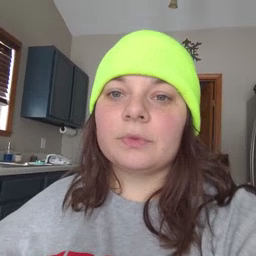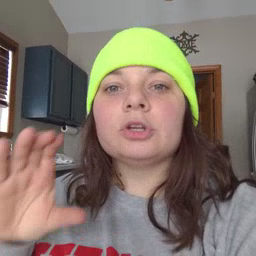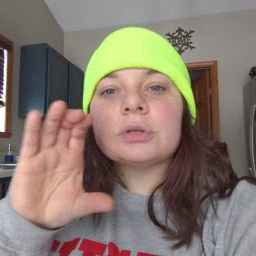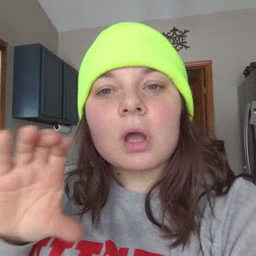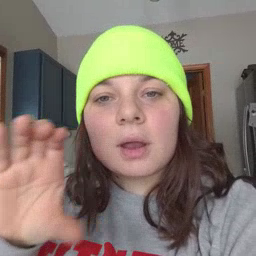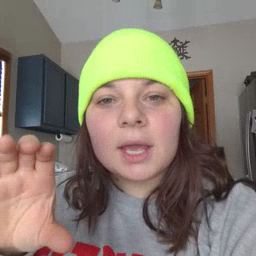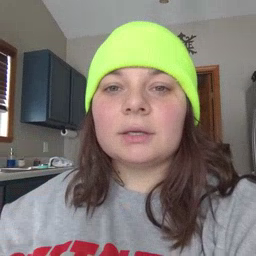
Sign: chocolate